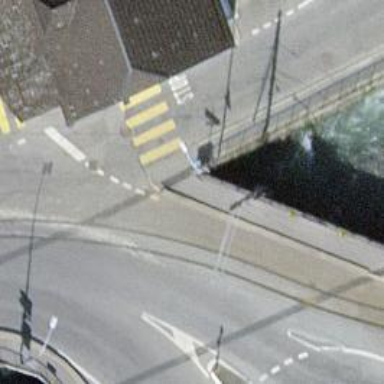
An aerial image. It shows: Zebra crossing on the road.